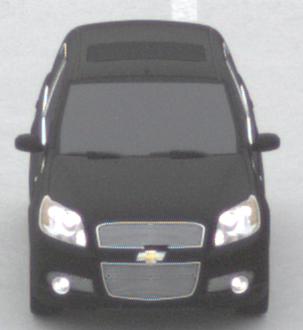
Make: Chevrolet
Model: Aveo 1.2
Detailed model: Aveo
Model produced from: 2008/06
Model produced until: 2011/01
Doors: 3
Color: black
Road condition: dry road
Daytime: morning or afternoon
Contrast: low contrast